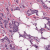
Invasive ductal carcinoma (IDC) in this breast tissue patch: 1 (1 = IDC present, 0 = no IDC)